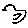
Label: bird